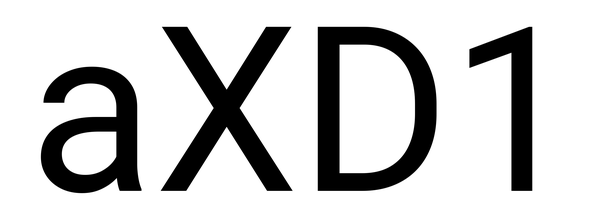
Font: Roboto_Regular